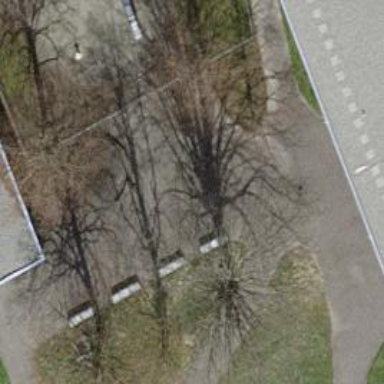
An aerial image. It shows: Bench next to trash can.